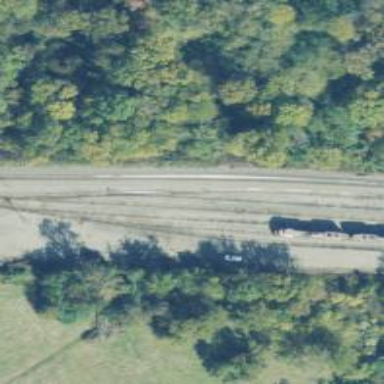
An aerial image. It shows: Railway siding with rails.